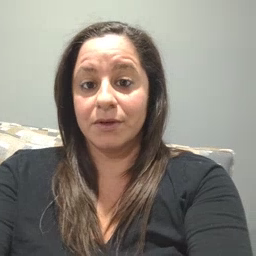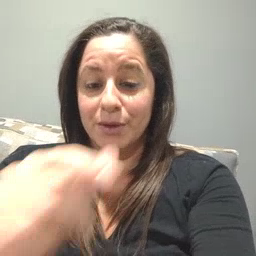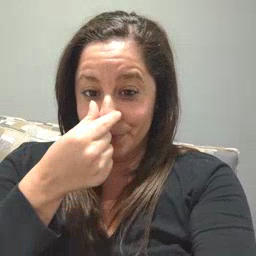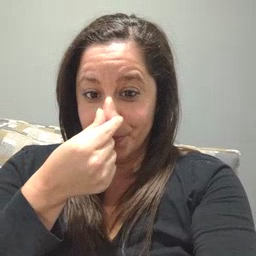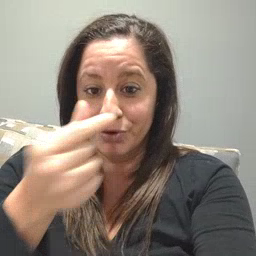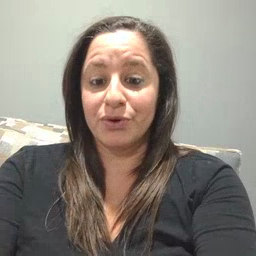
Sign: potty